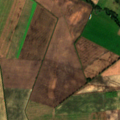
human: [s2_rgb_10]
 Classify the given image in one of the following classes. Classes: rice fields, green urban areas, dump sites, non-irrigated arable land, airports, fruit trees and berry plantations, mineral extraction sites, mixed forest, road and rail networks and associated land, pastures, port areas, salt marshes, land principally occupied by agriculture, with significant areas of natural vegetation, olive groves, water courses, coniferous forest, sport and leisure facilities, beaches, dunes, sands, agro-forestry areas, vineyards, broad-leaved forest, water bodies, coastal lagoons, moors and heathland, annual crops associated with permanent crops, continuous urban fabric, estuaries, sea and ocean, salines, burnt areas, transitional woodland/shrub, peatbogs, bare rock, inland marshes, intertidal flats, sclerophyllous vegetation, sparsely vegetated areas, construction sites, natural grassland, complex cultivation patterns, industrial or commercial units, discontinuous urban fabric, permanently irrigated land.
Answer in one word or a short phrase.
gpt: non-irrigated arable land, complex cultivation patterns